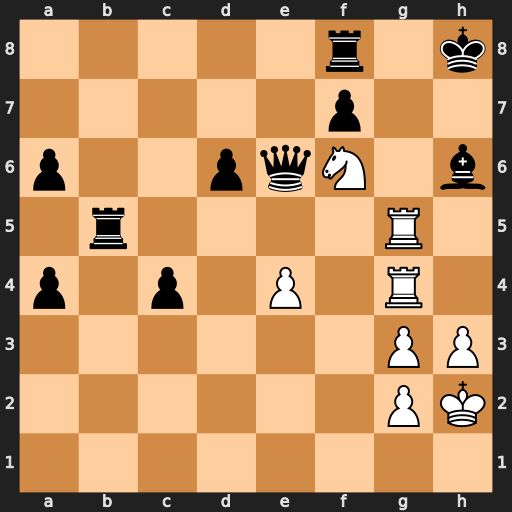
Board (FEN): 5r1k/5p2/p2pqN1b/1r4R1/p1p1P1R1/6PP/6PK/8
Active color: w
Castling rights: -
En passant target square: -
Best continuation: Rg8+ Rxg8 Rxg8#